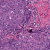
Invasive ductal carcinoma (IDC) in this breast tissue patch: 0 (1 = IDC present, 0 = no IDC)